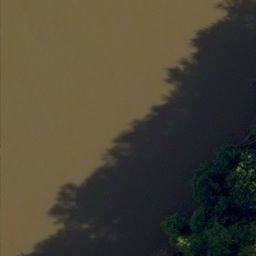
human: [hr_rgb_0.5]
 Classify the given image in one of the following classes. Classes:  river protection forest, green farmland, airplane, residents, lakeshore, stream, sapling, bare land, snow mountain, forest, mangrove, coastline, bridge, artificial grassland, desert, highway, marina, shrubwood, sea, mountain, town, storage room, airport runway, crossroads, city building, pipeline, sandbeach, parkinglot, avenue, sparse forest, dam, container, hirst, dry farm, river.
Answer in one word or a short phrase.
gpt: river protection forest